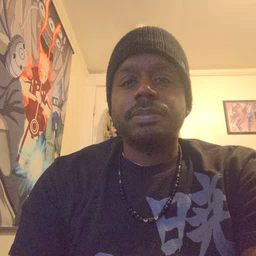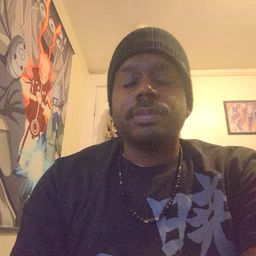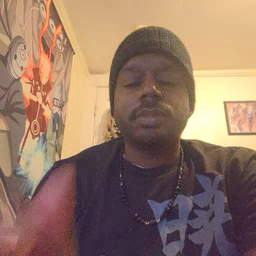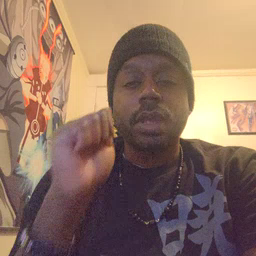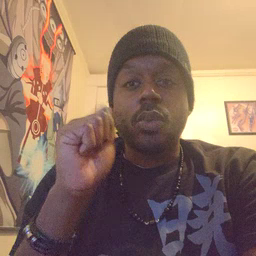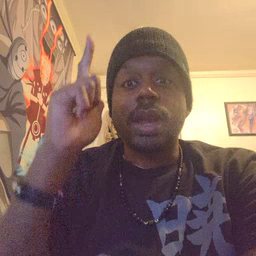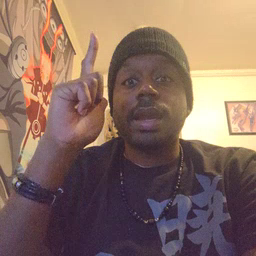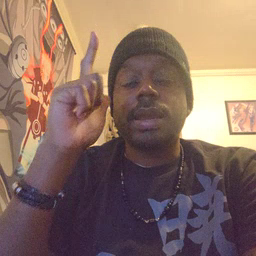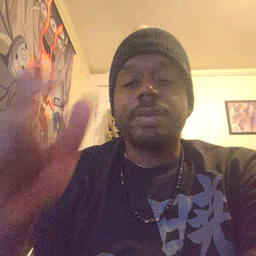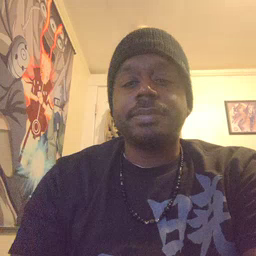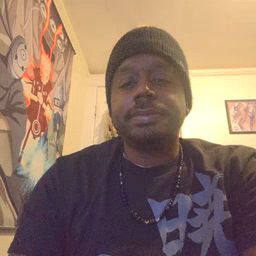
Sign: awake